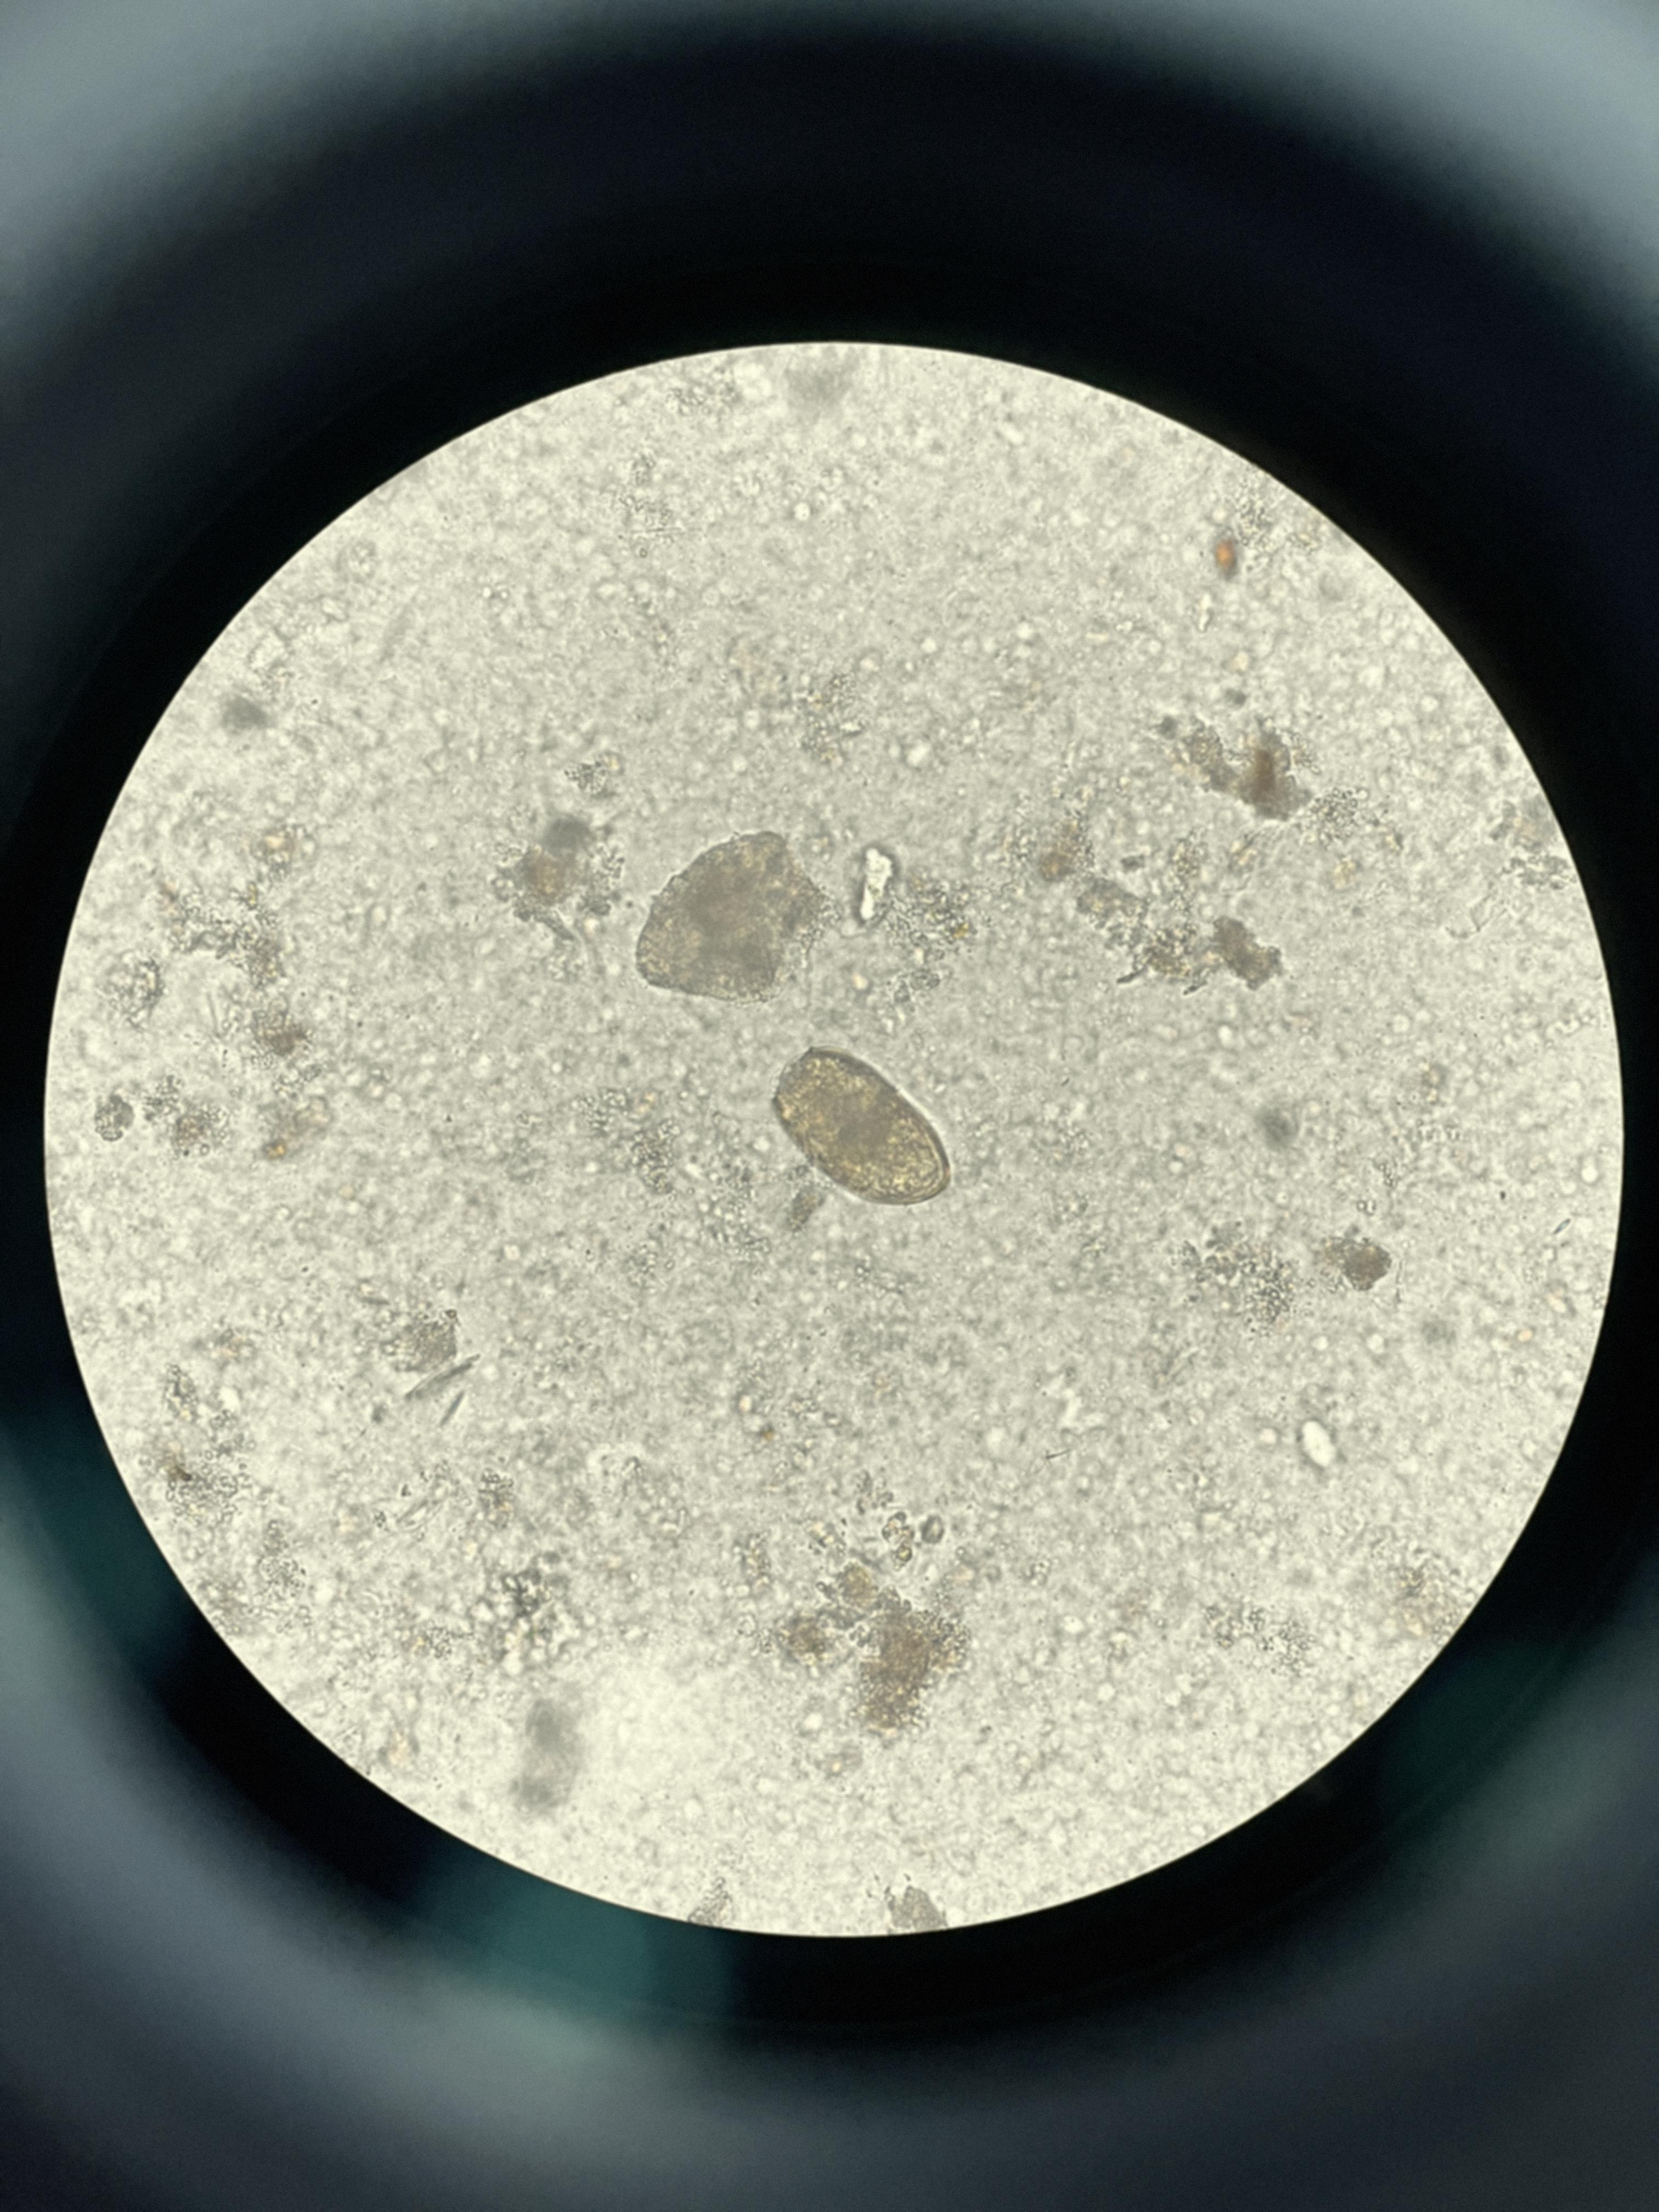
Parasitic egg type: Paragonimus spp